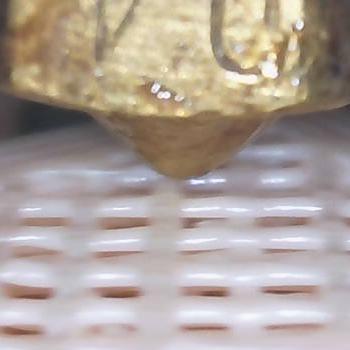
Flow rate: 224%